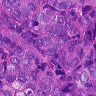
Metastatic tissue present: yes